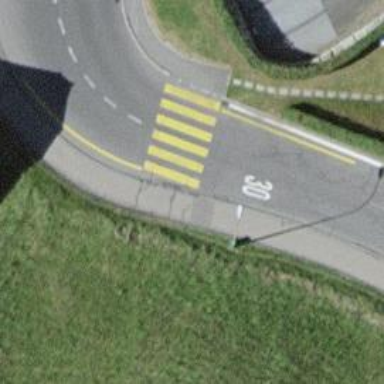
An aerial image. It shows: Uncontrolled zebra crossing with notable zebra markings.